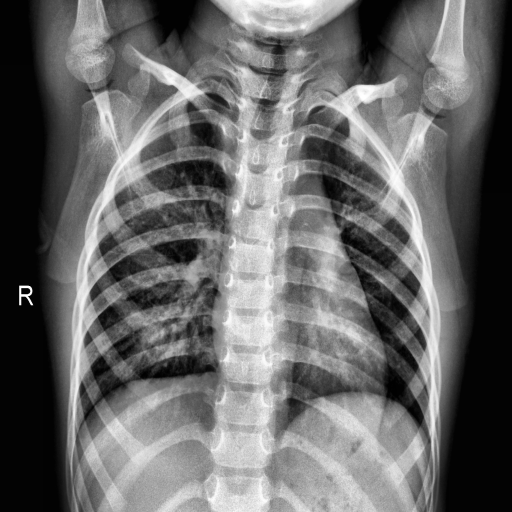
Finding: NORMAL